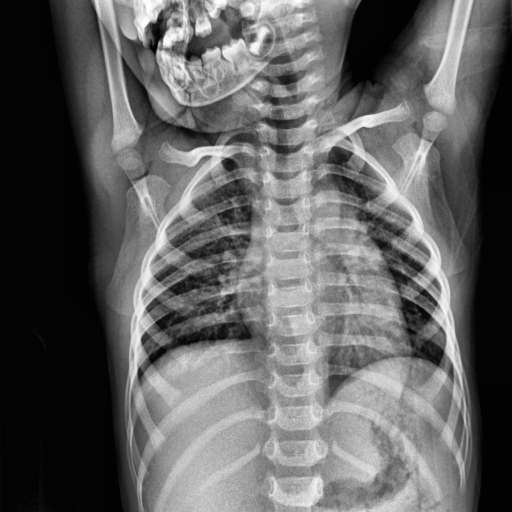
Finding: NORMAL